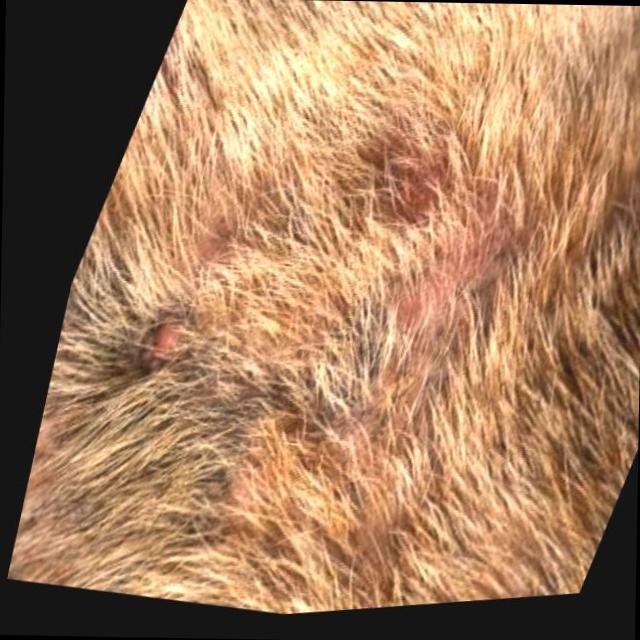
Canine hypersensitivity reaction — allergic skin response with urticaria, erythema, pruritus, and angioedema. May be food, environmental, or flea allergy related.